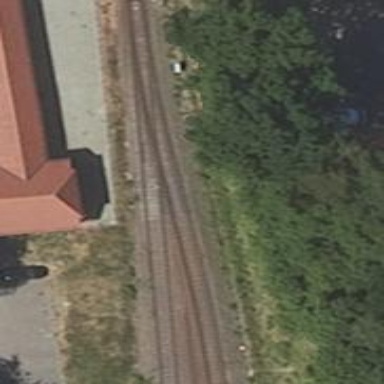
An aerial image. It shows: Railway switch with the turnout on the left side.